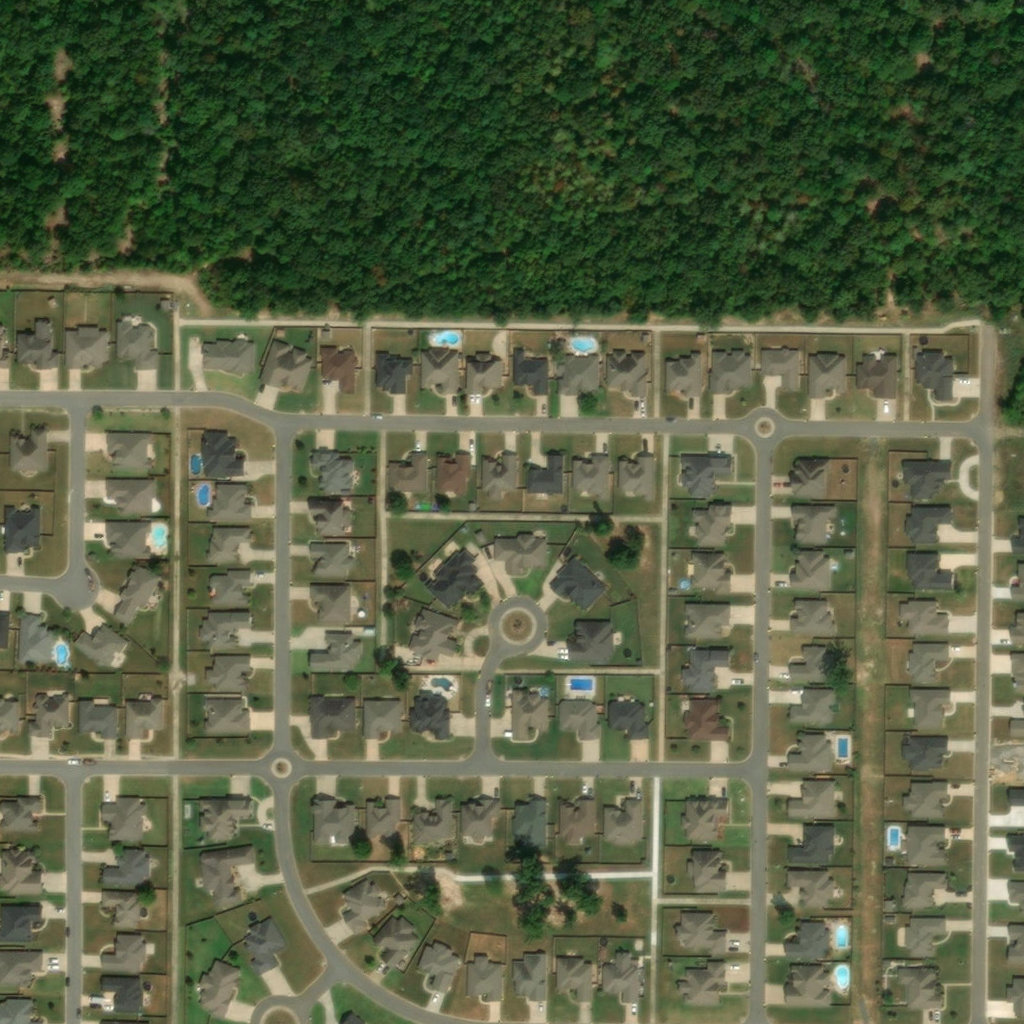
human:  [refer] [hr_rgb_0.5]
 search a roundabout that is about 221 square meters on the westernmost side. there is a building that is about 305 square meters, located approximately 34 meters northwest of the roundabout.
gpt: <box>[[24, 72, 29, 77, 0]]</box>

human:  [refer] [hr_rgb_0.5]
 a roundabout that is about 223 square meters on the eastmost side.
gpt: <box>[[72, 39, 76, 44, 0]]</box>